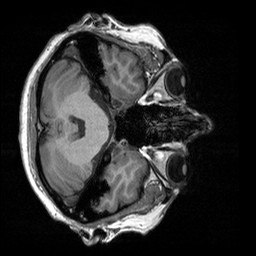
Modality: T1w
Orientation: axial
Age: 56
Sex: male
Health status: healthy
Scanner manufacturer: siemens
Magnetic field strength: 3 T
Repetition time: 2.3 s
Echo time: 0.00303 s